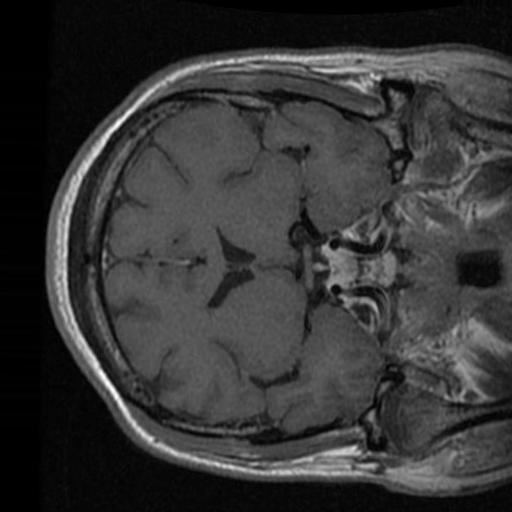
Label: brain_tumor